Aerial crown-view tile of a tropical tree (Barro Colorado Island, Panama), acquired 20241216:
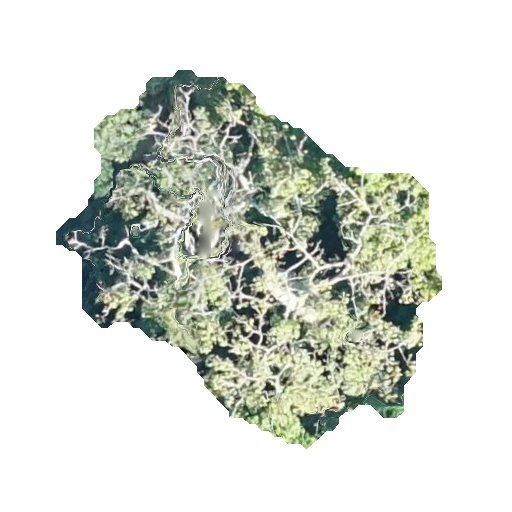
Species: Ceiba pentandra
GBIF accepted scientific name: Ceiba pentandra
Crown area: 130.886 m²